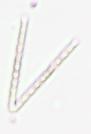
Label: Thalassionema